Question: I'm encountering a problem in Visual Studio 2010.Problem began after I hibernated my computer,and other day when i opened Visual Studio had problems with finding my existing projects.
After problem occurred I tried to reestablish my projects by using dialog,an error message appears like below

'''
c:\windows\microsoft.net
ramework4.0.30319\Microsoft.Common.targets(1347,130):
The project file could no be loaded.The 'FindDependencies'
start tag on line 1347
position 14 does not match the end tag of '_FindDependencies'.
Line 1347, position 130
'''
I tried to disable extensions,delete my current settings but no solution
How can solve this problem ?
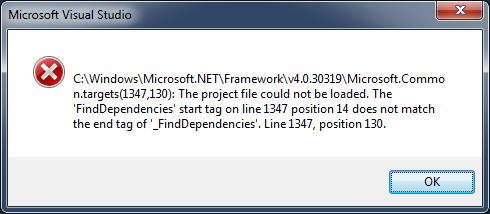
Answer: File is probably corrupted. Your start tag is different than it should be (missing underscore).
I have this in my .NET targets file:
'''
<_FindDependencies Condition="'$(BuildingProject)' != 'true' and '$(_ResolveReferenceDependencies)' != 'true'">false</_FindDependencies>
'''
I recommend reinstalling .NET 4.0, you do not know what else can be wrong.